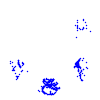
Particle: proton